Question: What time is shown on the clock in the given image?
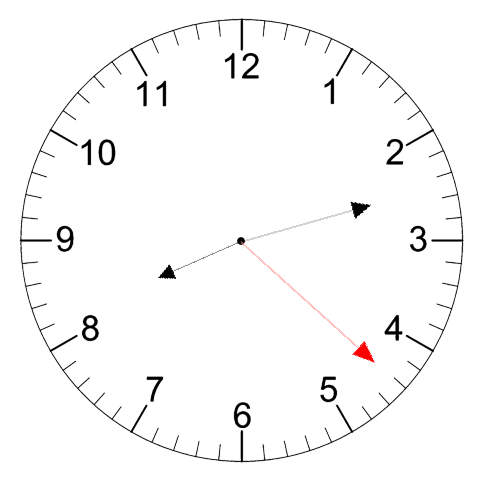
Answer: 08:12:22